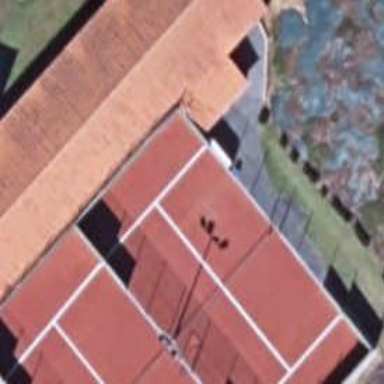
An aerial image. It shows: Tennis court on pitch.